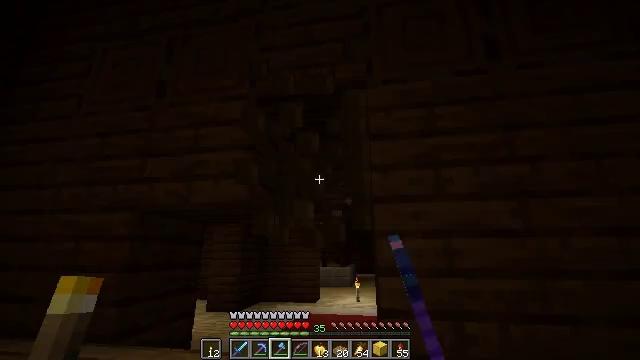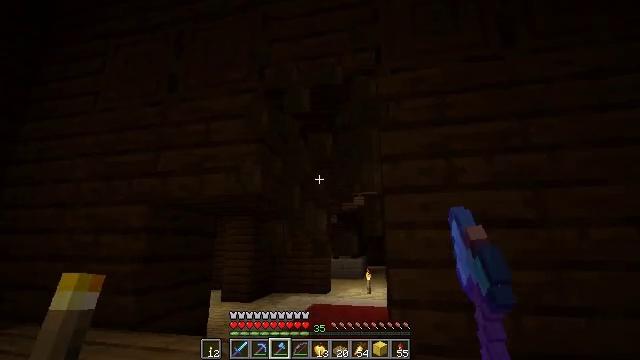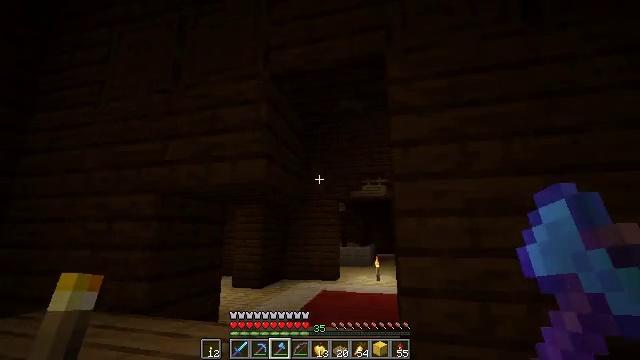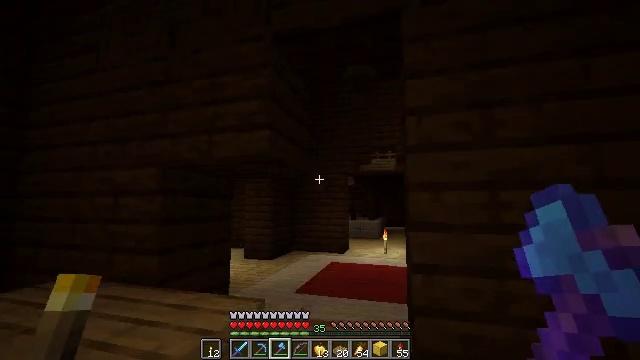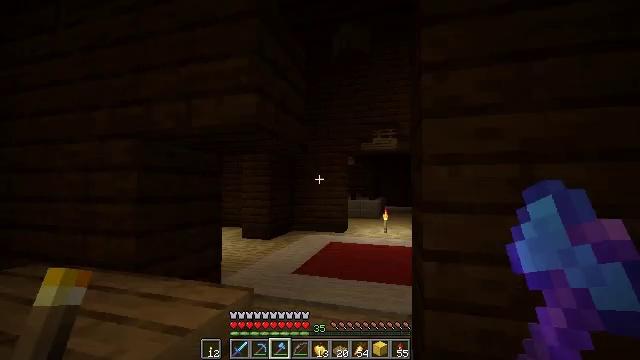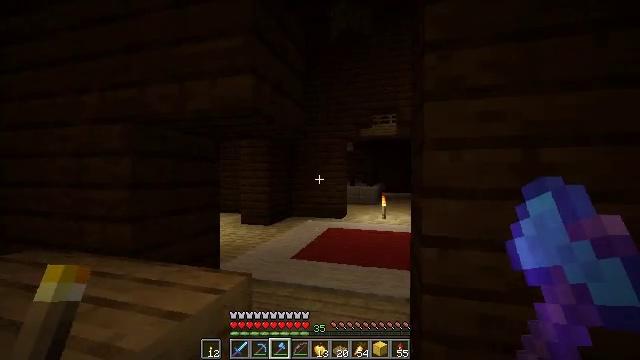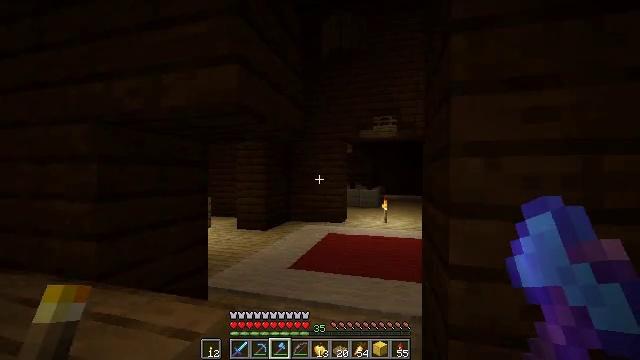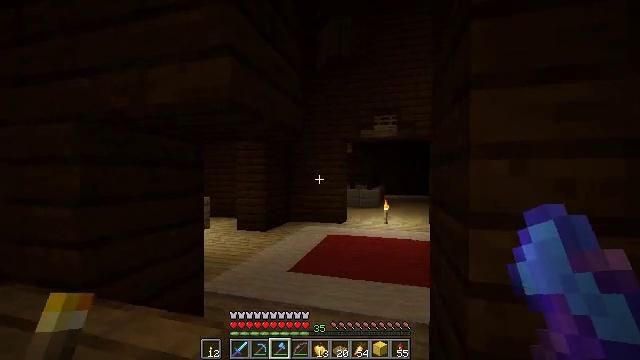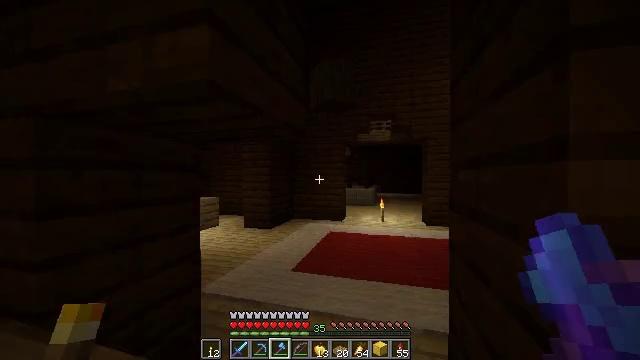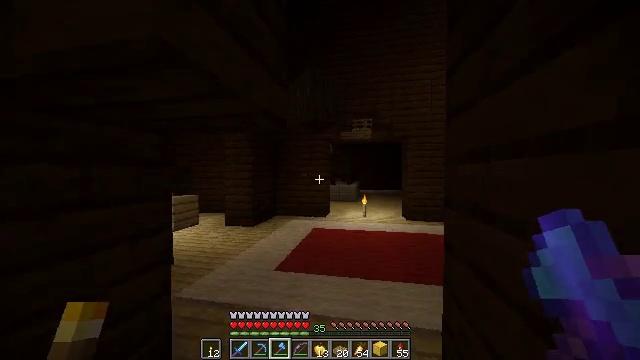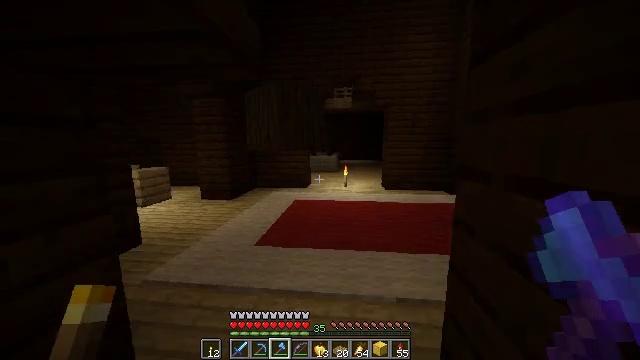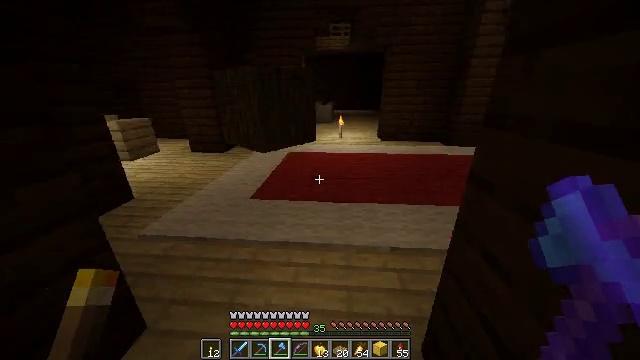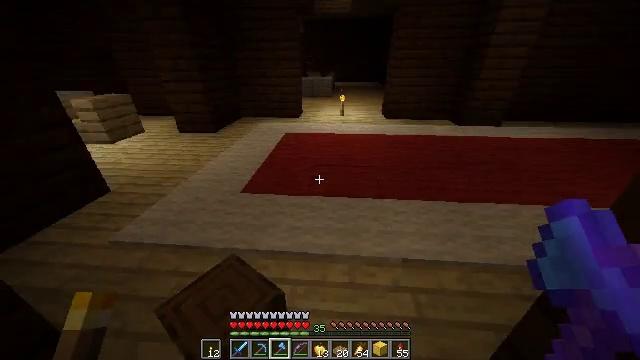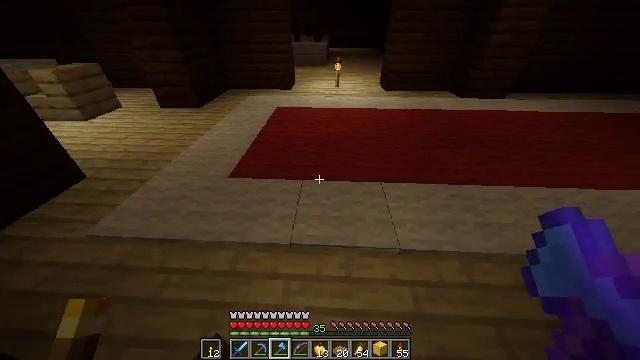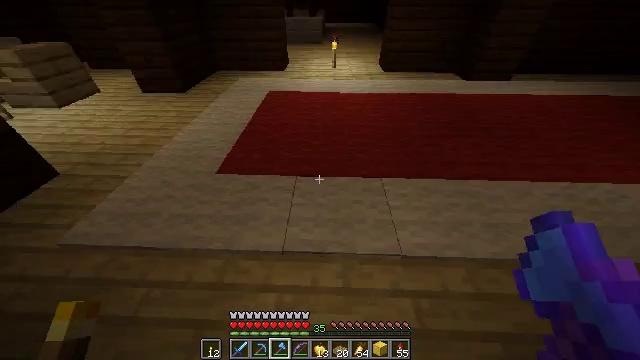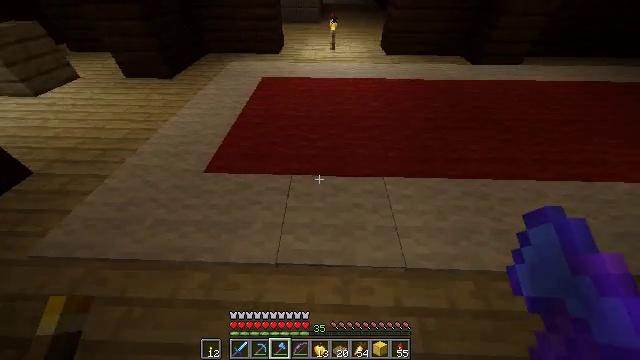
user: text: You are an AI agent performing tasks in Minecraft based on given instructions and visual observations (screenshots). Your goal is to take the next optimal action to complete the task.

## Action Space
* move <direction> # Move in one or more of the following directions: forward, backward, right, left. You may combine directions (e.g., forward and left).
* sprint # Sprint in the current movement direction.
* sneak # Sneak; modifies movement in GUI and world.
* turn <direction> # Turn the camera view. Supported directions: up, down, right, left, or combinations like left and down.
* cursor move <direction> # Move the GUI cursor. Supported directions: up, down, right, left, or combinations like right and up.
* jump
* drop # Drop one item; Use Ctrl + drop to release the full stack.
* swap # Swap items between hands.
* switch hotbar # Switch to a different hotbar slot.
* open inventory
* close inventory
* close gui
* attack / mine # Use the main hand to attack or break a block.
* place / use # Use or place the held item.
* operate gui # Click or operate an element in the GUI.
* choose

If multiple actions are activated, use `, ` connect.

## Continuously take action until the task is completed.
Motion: motion action
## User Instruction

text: Collect birch planks from structures.
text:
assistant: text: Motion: turn left and down, attack / mine
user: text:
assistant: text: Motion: move forward, turn left and down
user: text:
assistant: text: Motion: move forward, turn left and down
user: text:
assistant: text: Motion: move forward, turn down
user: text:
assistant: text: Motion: move forward, turn down
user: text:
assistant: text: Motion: move forward, sprint
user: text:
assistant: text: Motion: move forward, sprint
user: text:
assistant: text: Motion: move forward, sprint
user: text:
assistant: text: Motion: move forward, sprint, turn right
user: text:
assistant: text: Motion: move forward, sprint, turn right and down
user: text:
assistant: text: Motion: move forward, sprint, turn right and down
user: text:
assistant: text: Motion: move forward, sprint, turn down
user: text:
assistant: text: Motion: move forward, sprint, turn right and down
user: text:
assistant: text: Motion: move forward, turn right and down
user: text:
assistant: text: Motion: move forward, turn down
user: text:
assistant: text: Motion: move forward, turn down
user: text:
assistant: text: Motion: move forward, turn left and down
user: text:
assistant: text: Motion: turn left and down
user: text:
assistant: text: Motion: turn left
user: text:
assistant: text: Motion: turn left, attack / mine
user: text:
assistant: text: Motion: turn left and down, attack / mine
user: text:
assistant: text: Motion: turn left and down, attack / mine
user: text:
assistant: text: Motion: turn left and down, attack / mine
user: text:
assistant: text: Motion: turn left and up, attack / mine
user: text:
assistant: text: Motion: attack / mine
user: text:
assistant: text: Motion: attack / mine
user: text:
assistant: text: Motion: turn left, attack / mine
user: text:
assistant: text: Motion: turn left and down, attack / mine
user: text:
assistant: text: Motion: turn left and down, attack / mine
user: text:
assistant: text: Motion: turn left and down, attack / mine